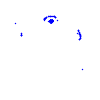
Particle: electron